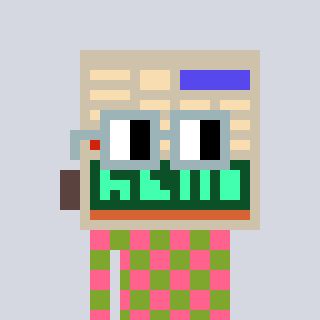
a pixel art character with square dark gray glasses, a calculator-shaped head and a slimegreen-colored body on a cool background